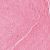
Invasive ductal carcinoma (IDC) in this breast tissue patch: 0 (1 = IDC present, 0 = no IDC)